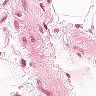
Metastatic tissue present: no